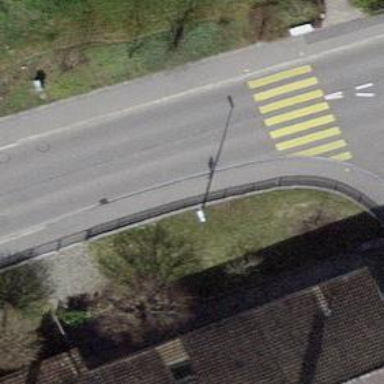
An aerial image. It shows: Asphalt sidewalk along the footway.